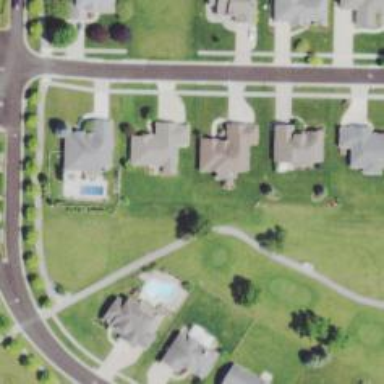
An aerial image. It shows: Pathway for golfing.